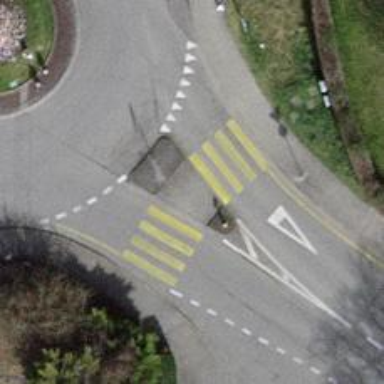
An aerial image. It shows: Uncontrolled crossing with yellow zebra marking and island.